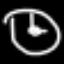
Label: clock